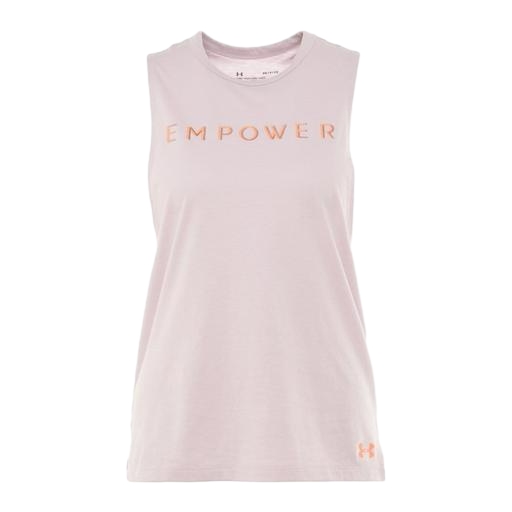
authentic ua muscle t-shirt, branded tank-top, multicolor women’s ua power, white background